Field crop: maize
Growth stage: 1
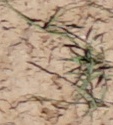
Species: lolium